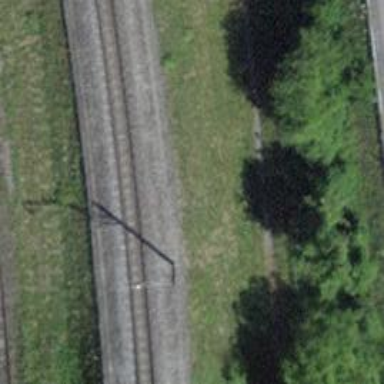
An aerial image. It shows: Narrow-gauge railway track electrified by contact line.